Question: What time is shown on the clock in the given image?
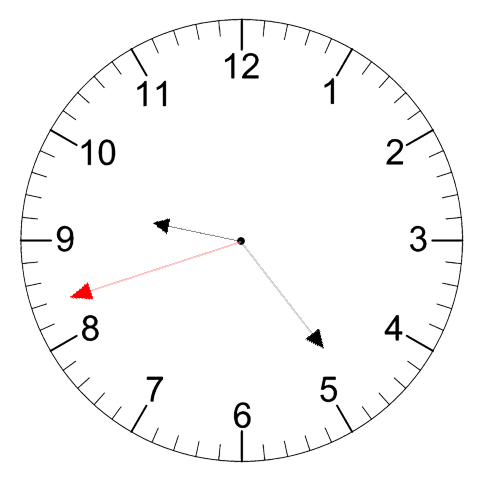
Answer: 09:23:42